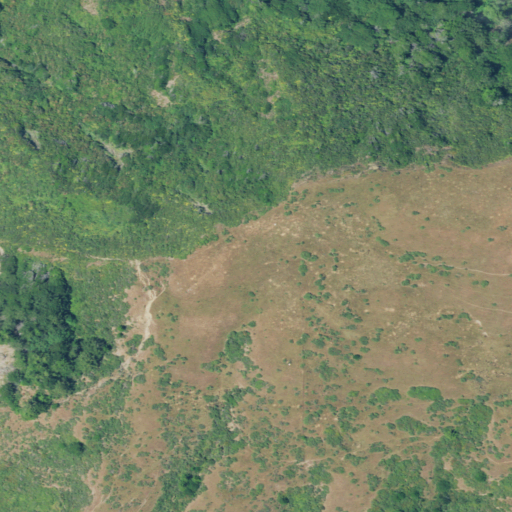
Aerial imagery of cape in California named Collins Point containing grassland, evergreen forest, shrub, and mixed forest